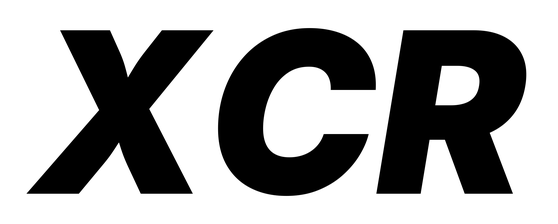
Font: Inter-Italic_Black_Italic